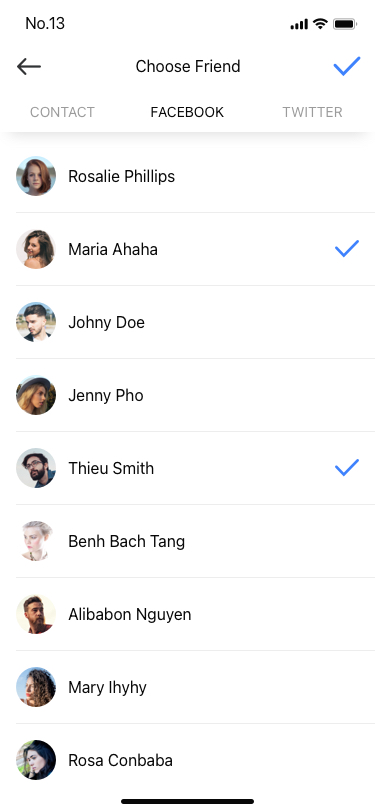
Text in this UI design:
Choose Friend
Facebook
Twitter
Contact